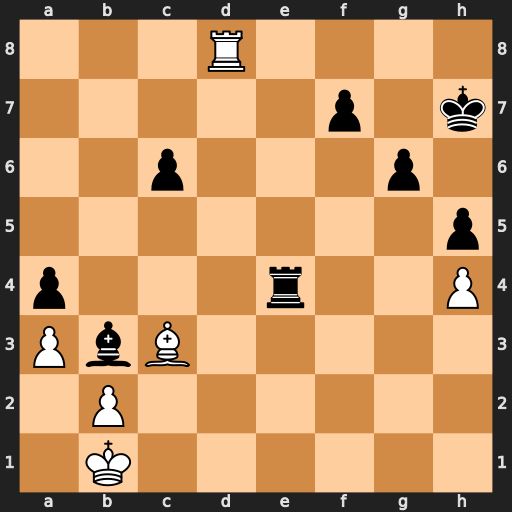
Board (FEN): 3R4/5p1k/2p3p1/7p/p3r2P/PbB5/1P6/1K6
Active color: w
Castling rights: -
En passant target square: -
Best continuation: Rh8#